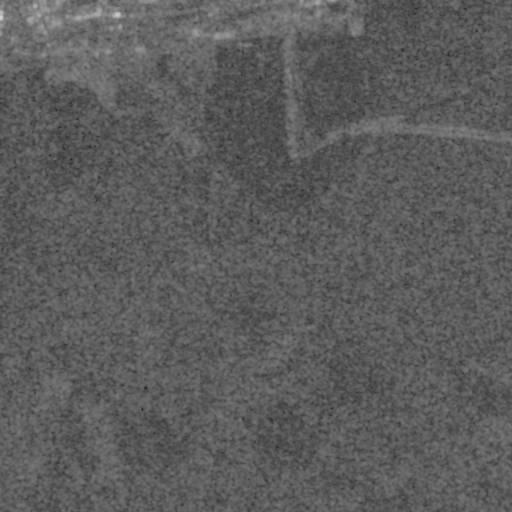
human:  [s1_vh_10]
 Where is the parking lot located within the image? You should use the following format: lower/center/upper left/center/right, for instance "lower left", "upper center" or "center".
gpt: The parking lot is located in the upper left of the image.
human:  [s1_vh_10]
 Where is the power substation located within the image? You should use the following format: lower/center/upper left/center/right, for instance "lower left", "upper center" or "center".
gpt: The power substation is located in the upper left of the image.
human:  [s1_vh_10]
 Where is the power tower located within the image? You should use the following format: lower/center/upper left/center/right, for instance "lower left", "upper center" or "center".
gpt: The power tower is located in the upper left of the image.
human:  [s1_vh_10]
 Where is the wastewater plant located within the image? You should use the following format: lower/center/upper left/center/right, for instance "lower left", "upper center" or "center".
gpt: The wastewater plant is located in the upper center of the image.
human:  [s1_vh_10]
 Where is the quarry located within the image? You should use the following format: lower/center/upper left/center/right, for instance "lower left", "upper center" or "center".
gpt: There is no quarry in the image.

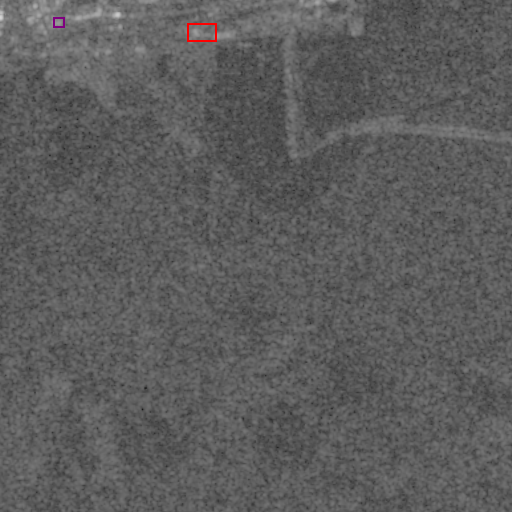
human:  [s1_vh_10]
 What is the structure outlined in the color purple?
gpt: The structure outlined in purple is a power substation.
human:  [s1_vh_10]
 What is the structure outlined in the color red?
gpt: The structure outlined in red is a wastewater plant.
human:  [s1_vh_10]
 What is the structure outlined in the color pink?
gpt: There is no pink outline.